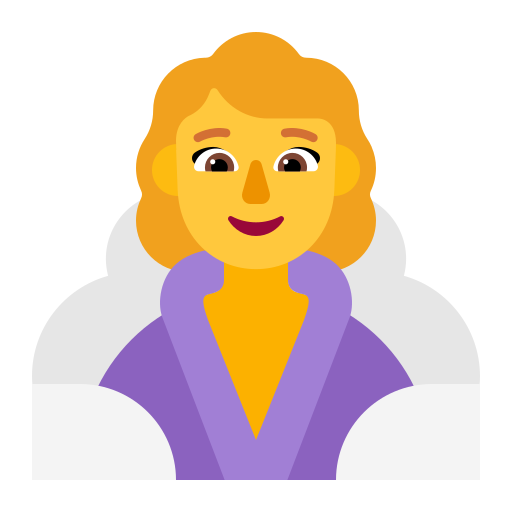
woman in steamy room flat default